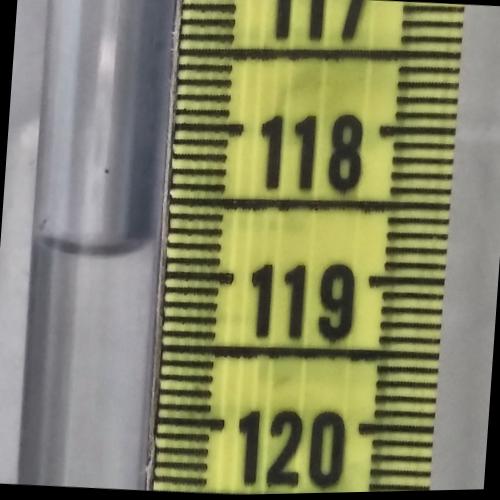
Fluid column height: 118.8 cm